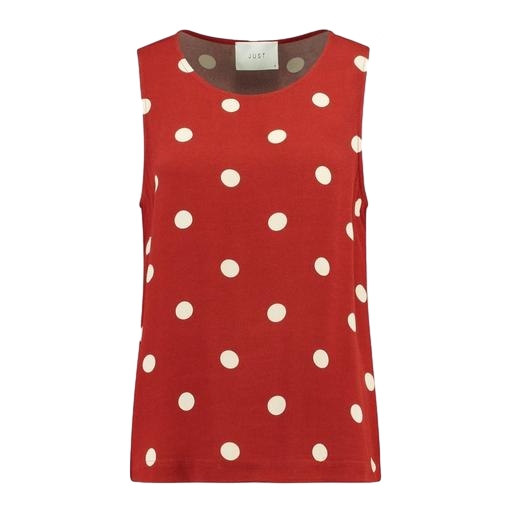
red sleeveless printed t-shirt, red printed tank, red polka dot top, white background